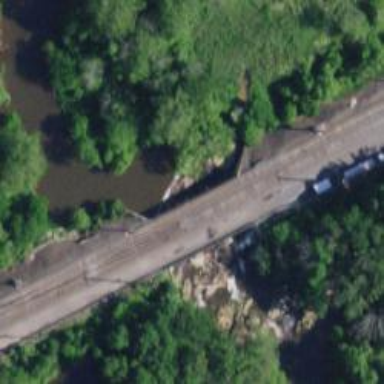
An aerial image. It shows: Bridge over electrified railway with contact lines.